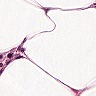
Metastatic tissue present: no